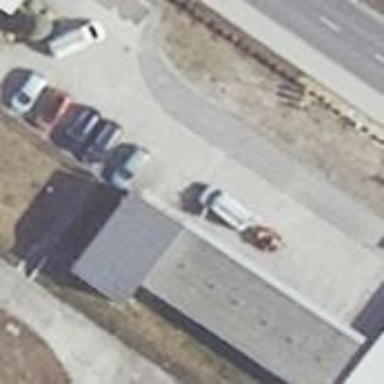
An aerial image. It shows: Service building.